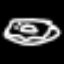
Label: donut